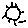
Label: sun